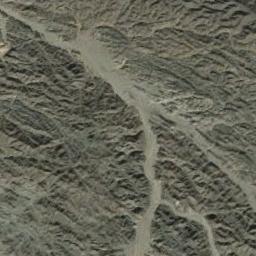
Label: mountain